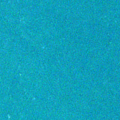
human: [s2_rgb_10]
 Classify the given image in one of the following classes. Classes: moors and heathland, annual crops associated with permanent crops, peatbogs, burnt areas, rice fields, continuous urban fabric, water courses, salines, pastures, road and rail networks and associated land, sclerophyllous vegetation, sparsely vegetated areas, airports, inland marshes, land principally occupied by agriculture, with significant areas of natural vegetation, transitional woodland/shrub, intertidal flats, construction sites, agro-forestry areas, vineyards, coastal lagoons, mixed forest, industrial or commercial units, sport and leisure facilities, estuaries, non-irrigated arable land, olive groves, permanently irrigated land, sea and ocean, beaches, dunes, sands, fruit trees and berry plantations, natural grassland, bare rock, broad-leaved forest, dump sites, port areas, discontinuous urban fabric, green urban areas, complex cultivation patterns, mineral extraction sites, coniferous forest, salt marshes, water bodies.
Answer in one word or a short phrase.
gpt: sea and ocean